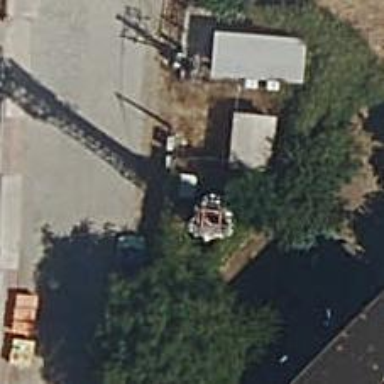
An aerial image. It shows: Communication tower.